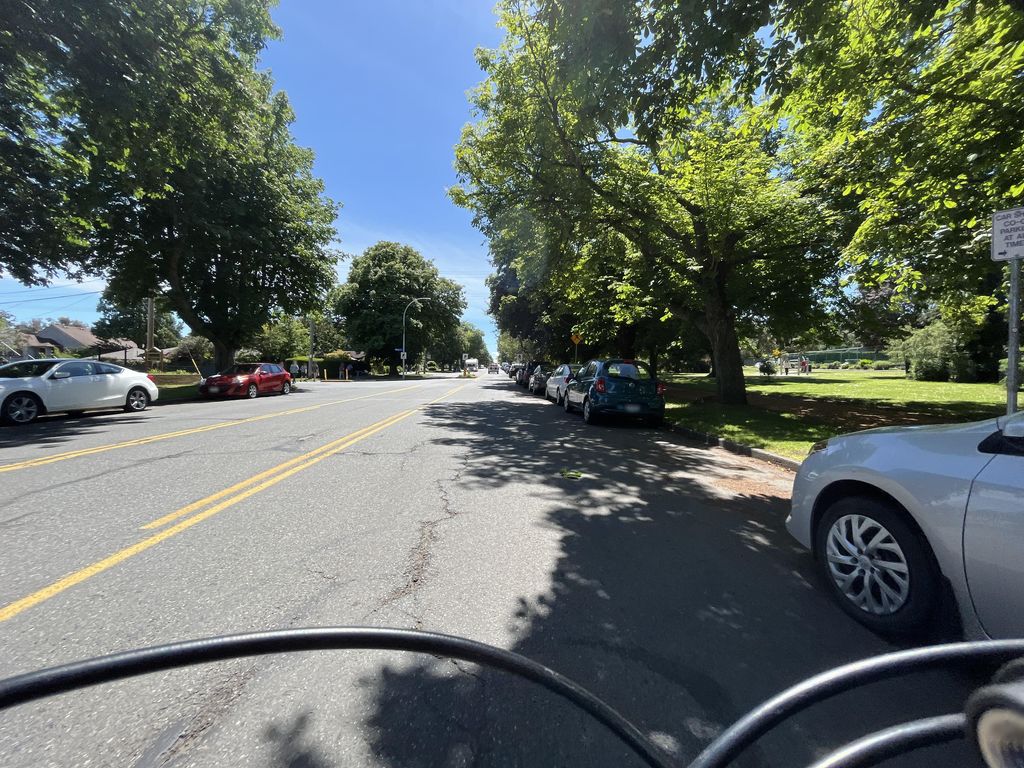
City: victoria